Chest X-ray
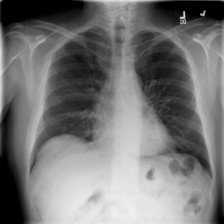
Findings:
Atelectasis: negative
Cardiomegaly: negative
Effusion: negative
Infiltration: positive
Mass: negative
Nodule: negative
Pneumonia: negative
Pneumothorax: negative
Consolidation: negative
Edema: negative
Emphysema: negative
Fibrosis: negative
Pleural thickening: negative
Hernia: negative